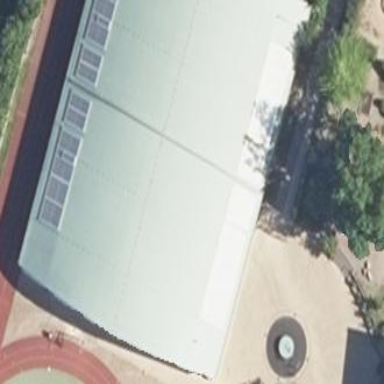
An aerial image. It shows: Sports hall building.